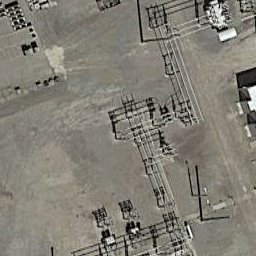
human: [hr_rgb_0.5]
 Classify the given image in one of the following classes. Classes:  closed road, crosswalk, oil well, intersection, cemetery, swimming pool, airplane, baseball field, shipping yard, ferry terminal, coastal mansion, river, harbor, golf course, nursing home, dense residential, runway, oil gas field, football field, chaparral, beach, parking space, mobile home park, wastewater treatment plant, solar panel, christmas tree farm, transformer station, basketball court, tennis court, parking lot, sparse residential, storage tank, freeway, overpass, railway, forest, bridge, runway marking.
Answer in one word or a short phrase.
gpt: transformer station